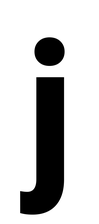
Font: Roboto_Condensed_ExtraBold